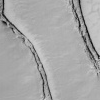
Atmospheric dust classification: not_dusty